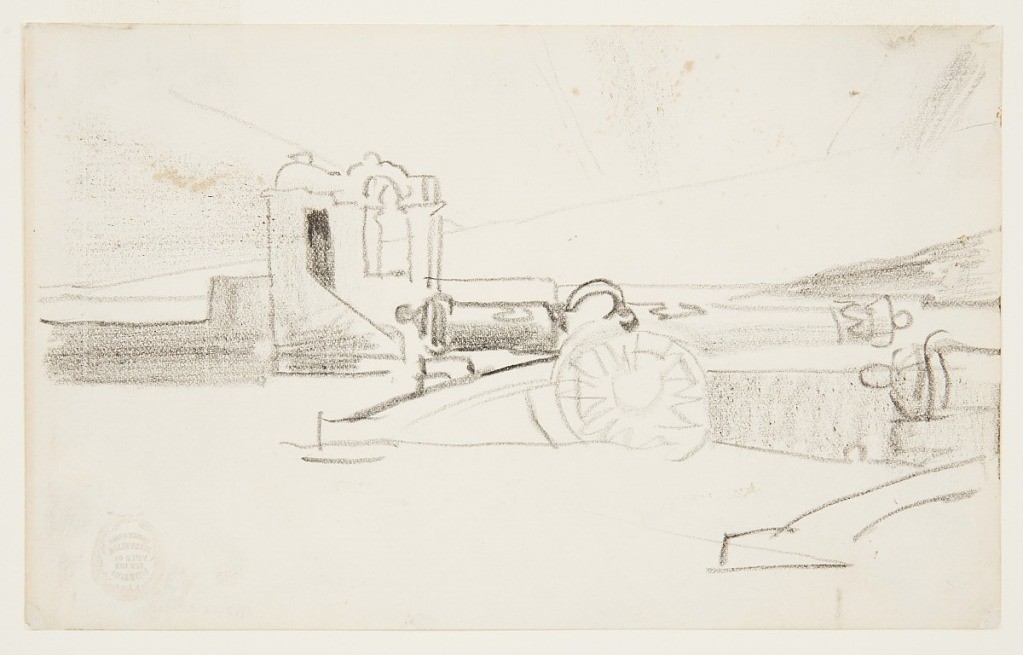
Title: Study for "Searchlight, Harbor Entrance, Santiago de Cuba"
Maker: Winslow Homer, American, 1836–1910
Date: ca. 1901
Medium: Crayon on paper
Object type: Drawing
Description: Horizontal view of the a cannon and a partial view of a second on the parapet of the Spanish fort, Morro Castle, dominating the foreground and the harbor of Santiago de Cuba visible in background.